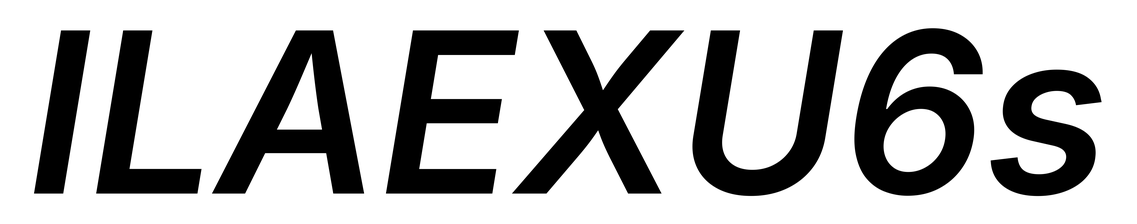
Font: Inter-Italic_SemiBold_Italic